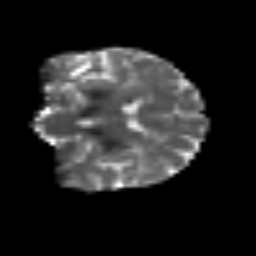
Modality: T2w
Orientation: coronal
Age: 62
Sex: female
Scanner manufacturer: siemens
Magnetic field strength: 3 T
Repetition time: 3.2 s
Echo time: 0.081 s